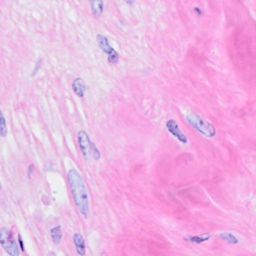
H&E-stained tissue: Breast